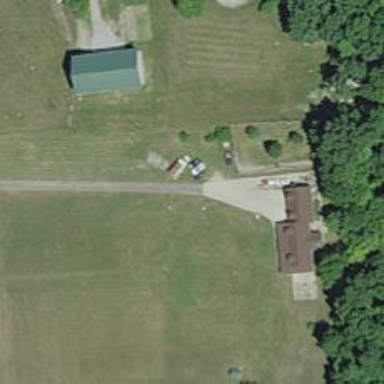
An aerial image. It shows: Driveway leading to service road.